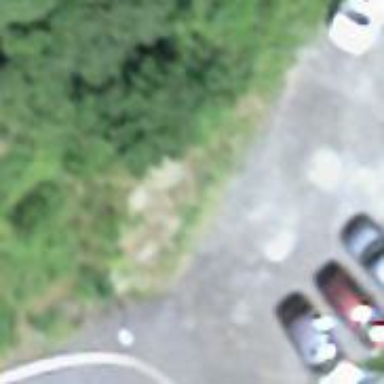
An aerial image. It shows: Unpaved surface parking area.